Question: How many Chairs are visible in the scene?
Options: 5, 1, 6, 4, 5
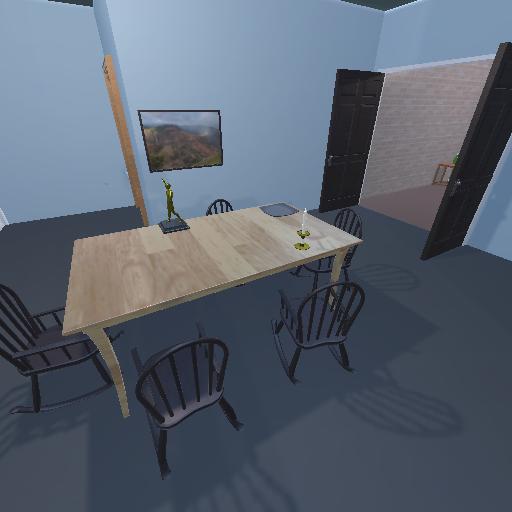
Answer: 5